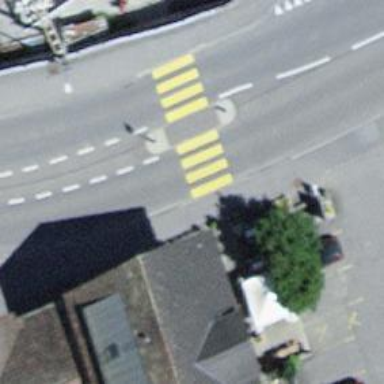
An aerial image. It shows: Public transport stop position.